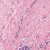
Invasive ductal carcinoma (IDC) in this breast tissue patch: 0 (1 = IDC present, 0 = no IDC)